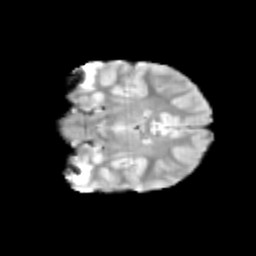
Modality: T2w
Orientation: coronal
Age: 10
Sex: male
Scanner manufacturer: siemens
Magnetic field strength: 3 T
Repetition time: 3.8 s
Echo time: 0.07 s